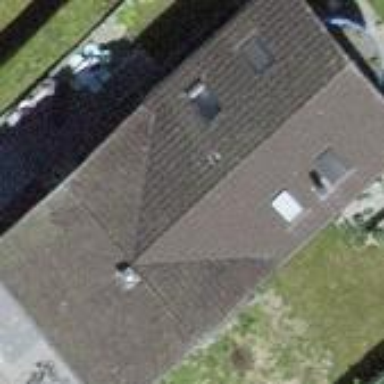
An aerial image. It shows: Terrace building.